Question: There are similar questions on stack with some suggested answers (some don't work in IE7 like settings display:table), others don't have answers so I'm hoping someone can explain .
You can see the working sample at the following fiddle: <URL>
The HTML:
'''
<div class="bottom-background-image">
<div class="site-width">asdfasdfasdf</div>
</div>
'''
The CSS:
'''
body {
background-color:beige;
margin: 0;
}
.bottom-background-image {
background-color:green;
}
.site-width {
margin: 0 auto;
width: 1024px;
}
'''
Here's the unwanted result, which is that the parent DIV with a green background doesn't stretch the full width as expected. It seems to only take up the available screen width. Since the inner DIV is setting the width surely the outer DIV with no explicit width set should adopt the inner DIVs width? :

Similar questions:
<URL>
<URL>
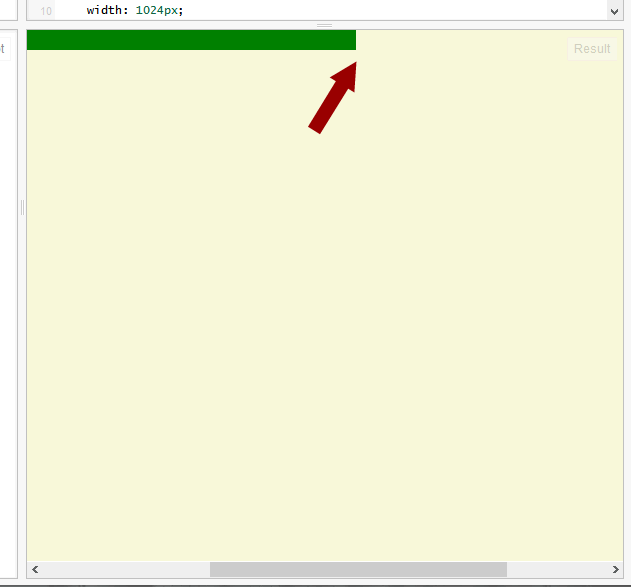
Answer: your 'css' in you 'body' 'min-width:1024px;'
'''
body{min-width: 1024px;}
'''
<URL>